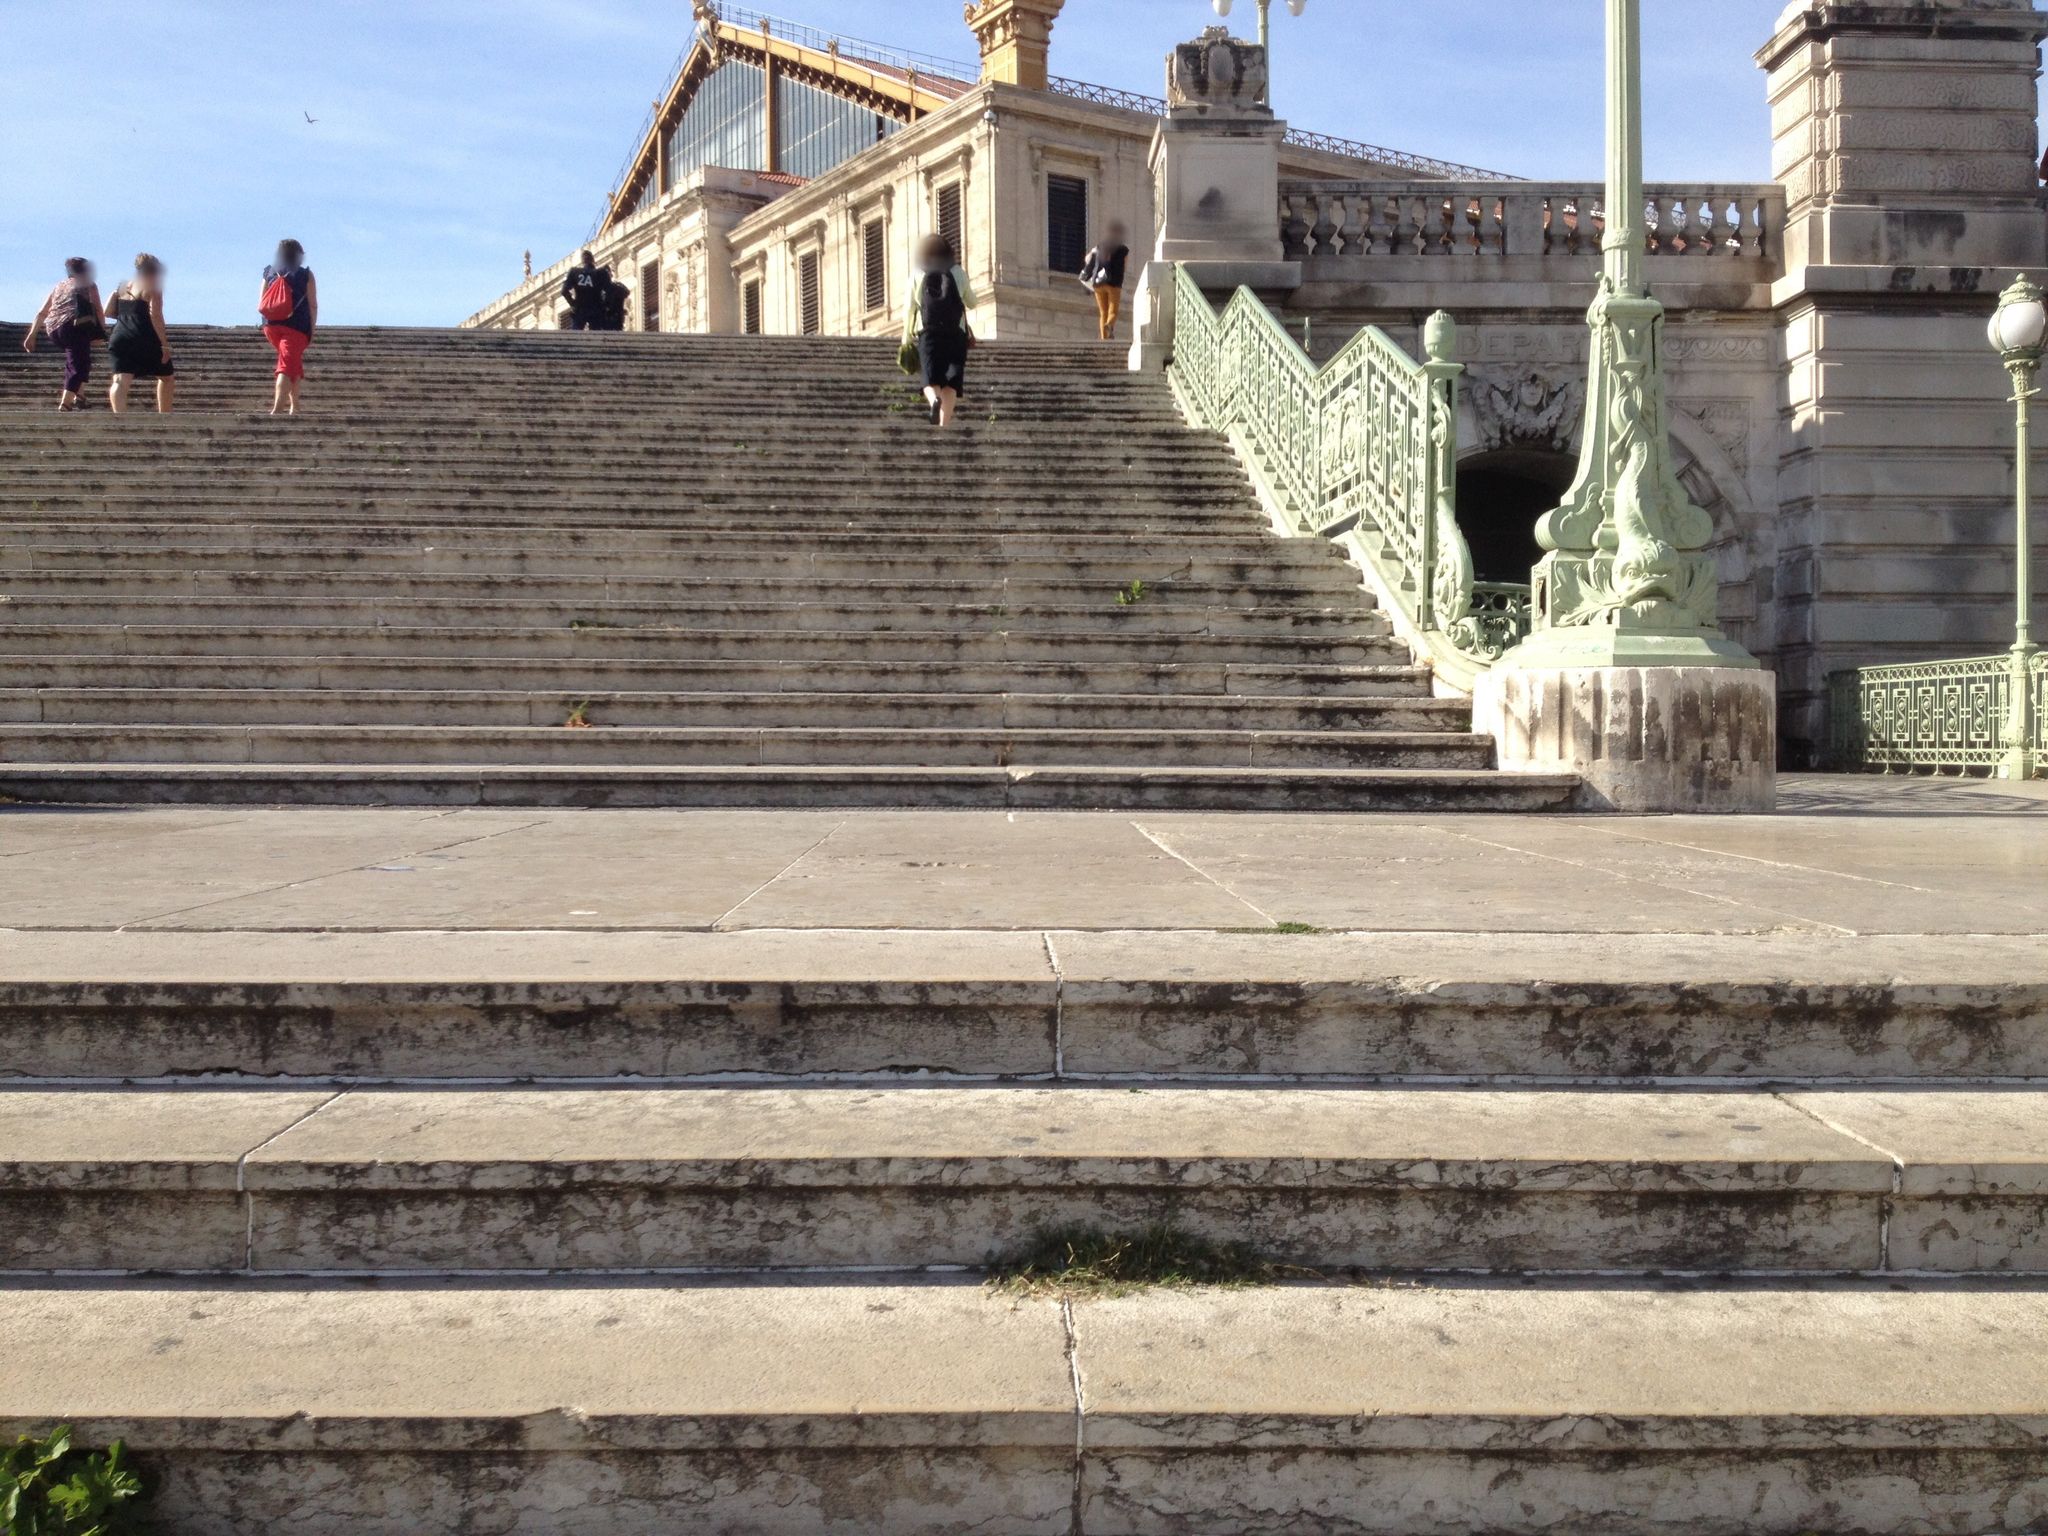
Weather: clear
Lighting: day
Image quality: good
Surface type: walking surface
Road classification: secondary
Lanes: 2
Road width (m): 15.0
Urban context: urban centre
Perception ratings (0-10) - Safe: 4.44, Lively: 2.78, Beautiful: 8.74, Boring: 3.6, Depressing: 0.83, Wealthy: 9.08